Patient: sex M, age 25
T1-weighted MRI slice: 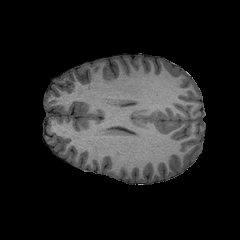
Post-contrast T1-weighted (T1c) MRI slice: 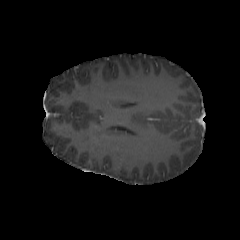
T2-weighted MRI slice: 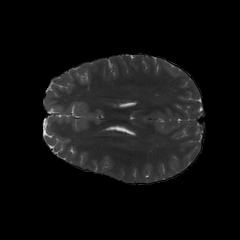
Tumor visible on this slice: no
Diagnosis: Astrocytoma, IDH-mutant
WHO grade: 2